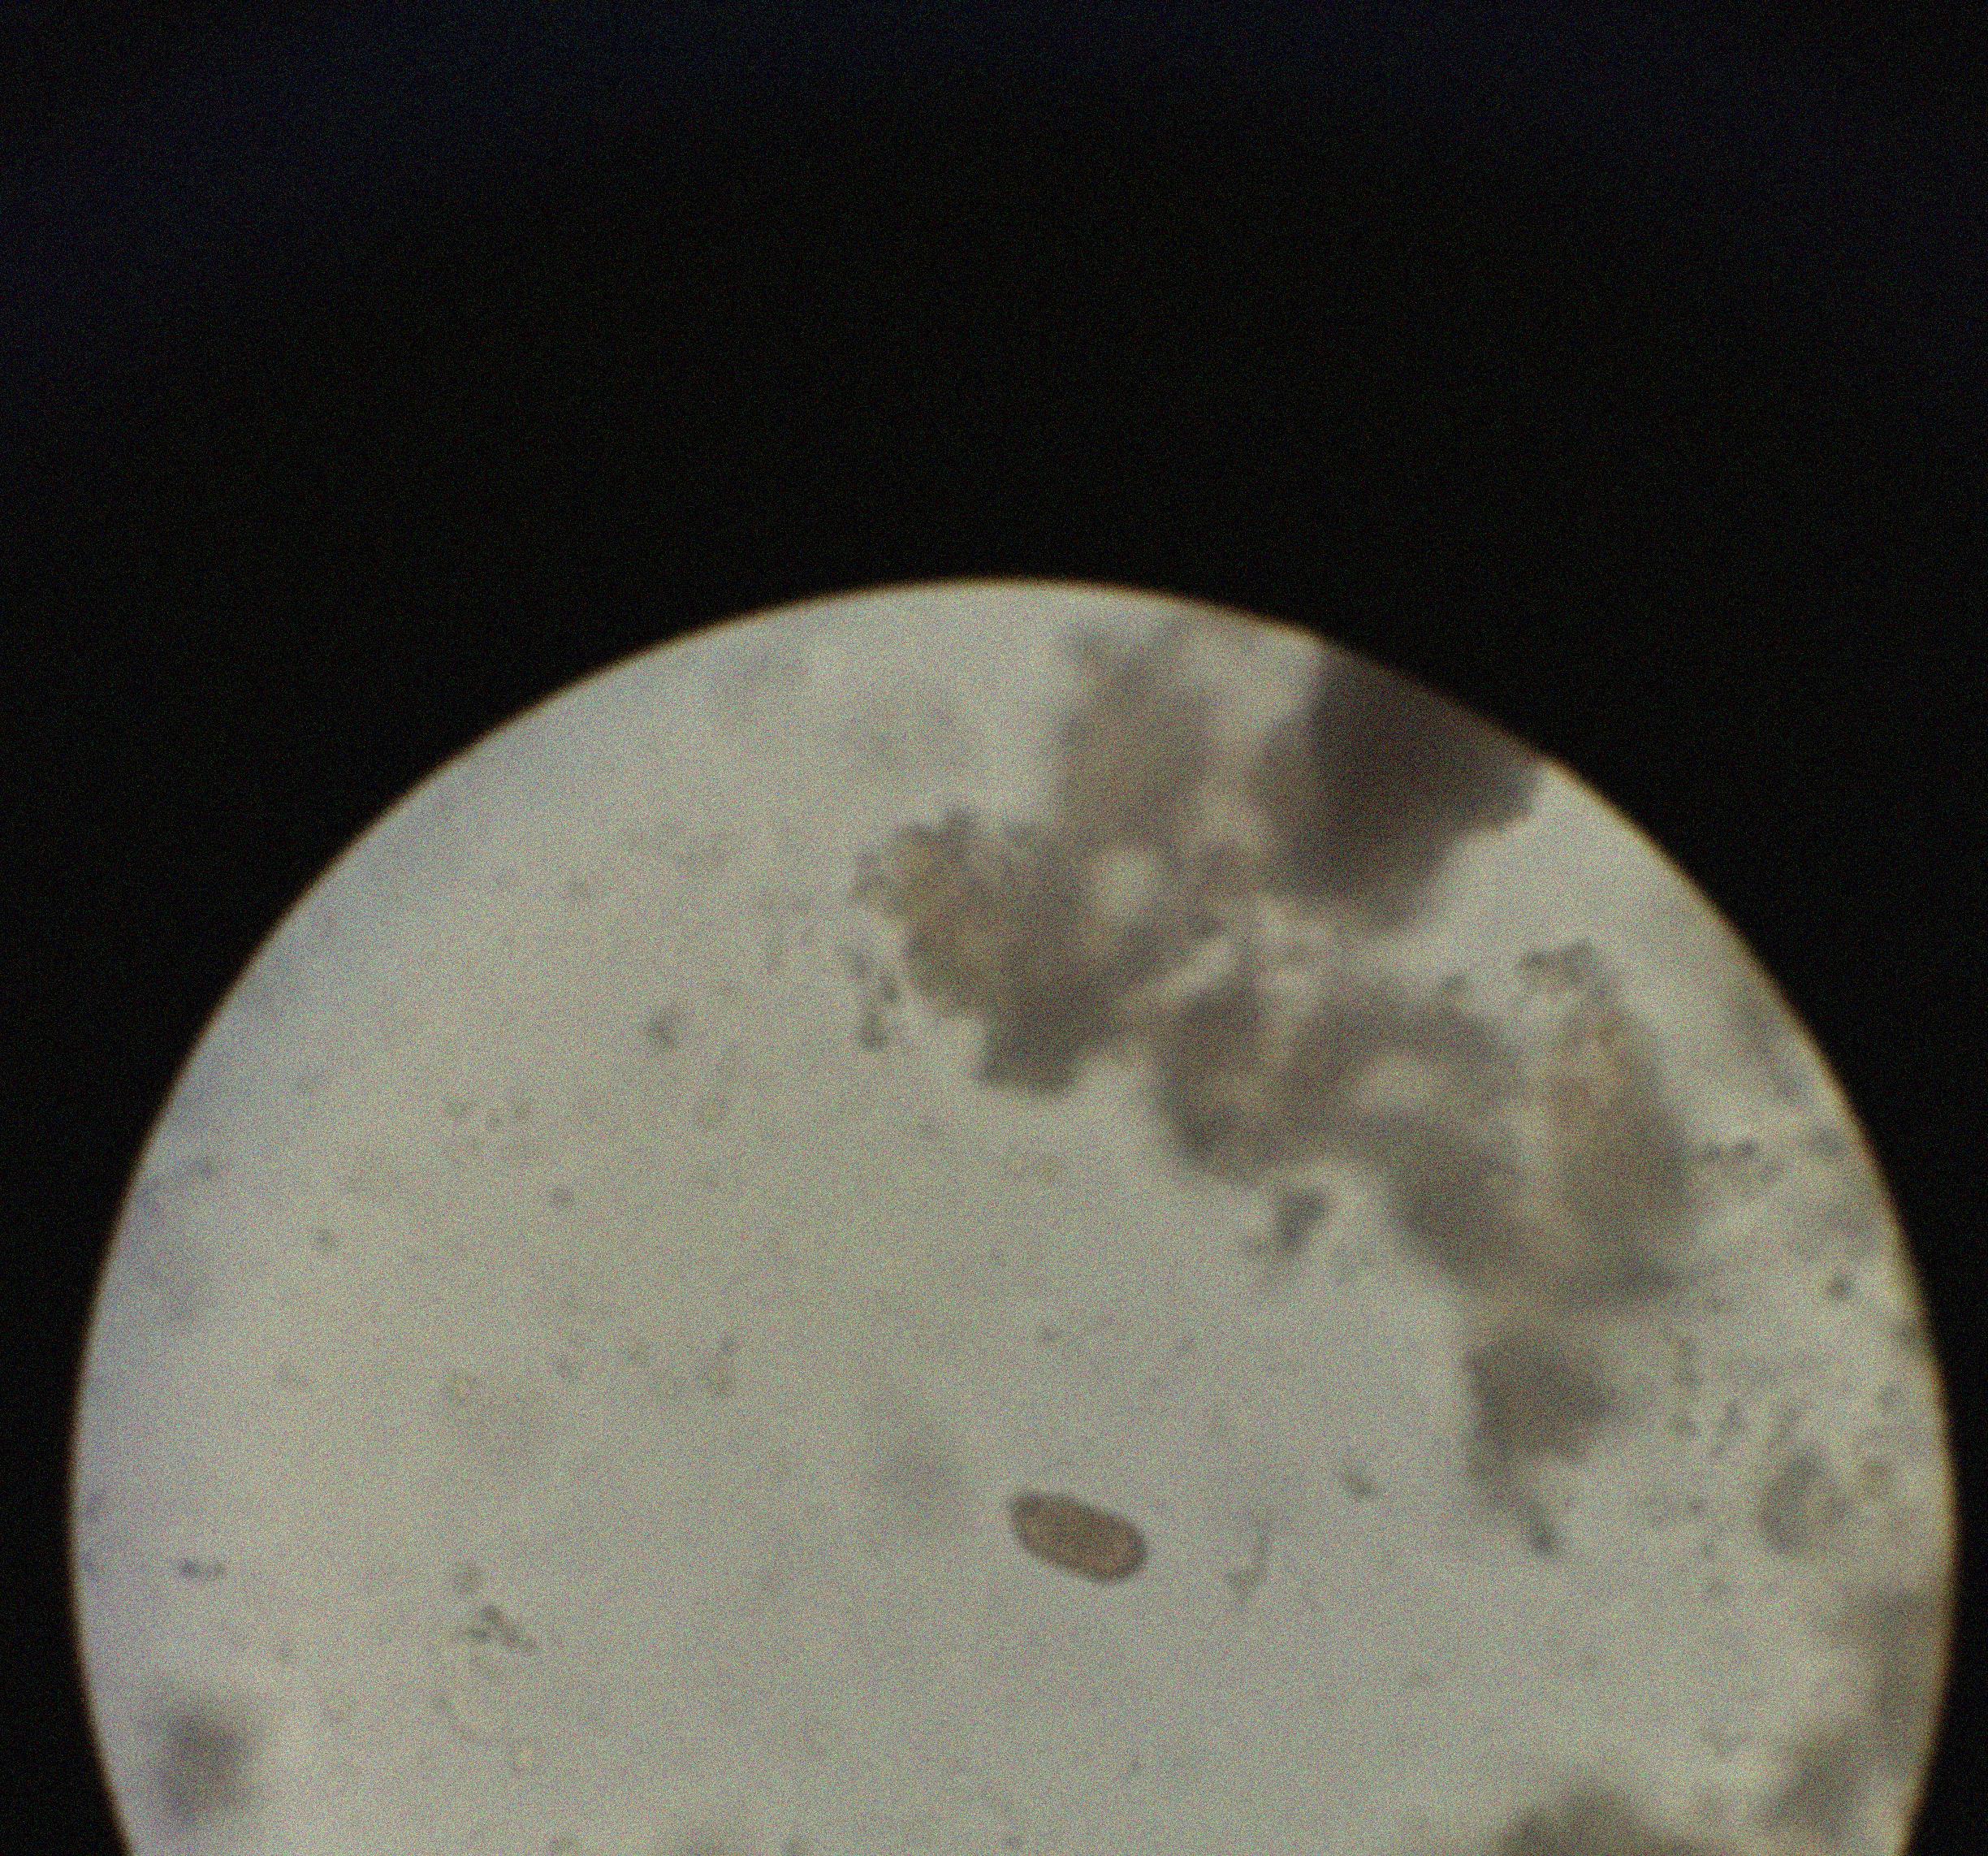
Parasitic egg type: Capillaria philippinensis